Aerial crown-view tile of a tropical tree (Barro Colorado Island, Panama), acquired 20250317:
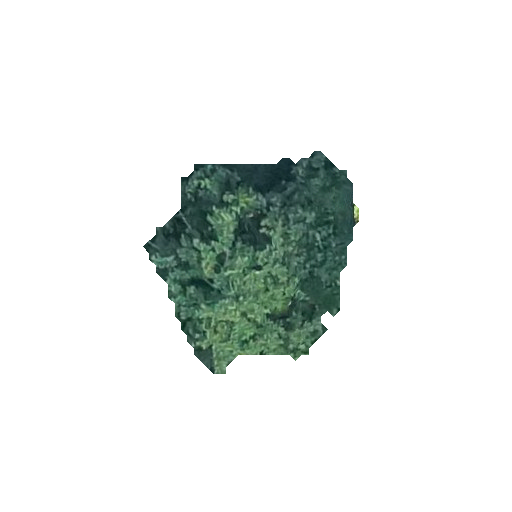
Species: Cavanillesia platanifolia
GBIF accepted scientific name: Cavanillesia platanifolia
Crown area: 48.459 m²